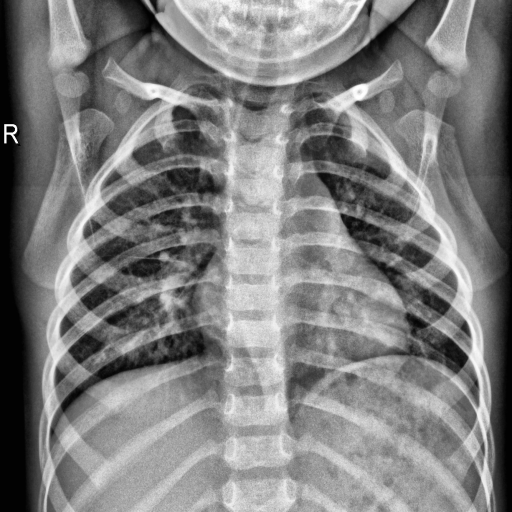
Finding: NORMAL